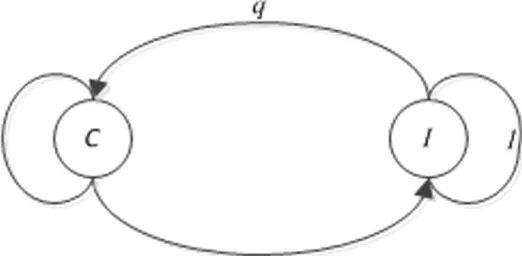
State transition diagram of the age-dependent Markov model that captures the disease condition dynamics for chlamydial infection and curing at discrete age point
i
= 0, 1,. . ,
N
- 1.
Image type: pathology (giemsa)